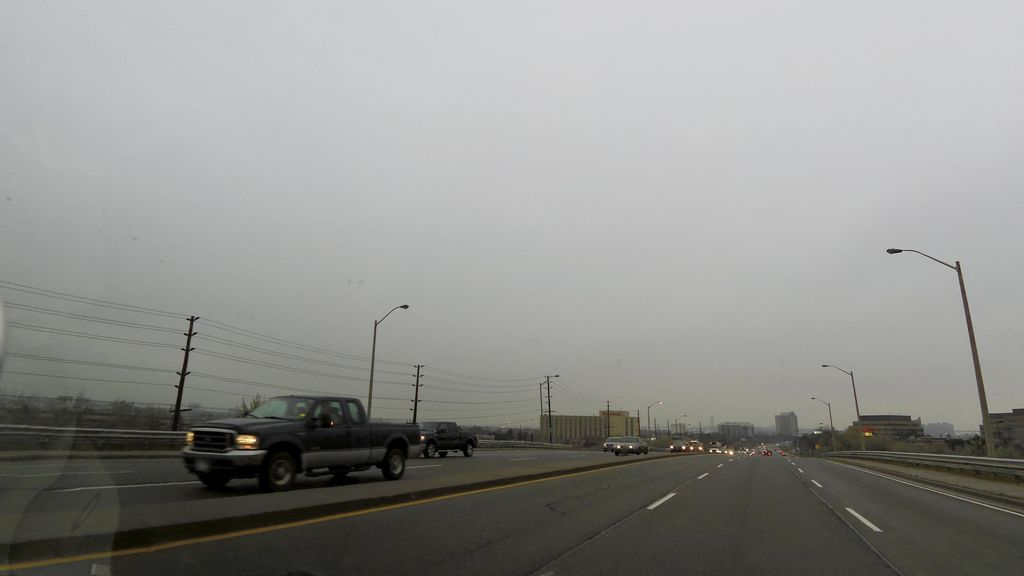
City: toronto